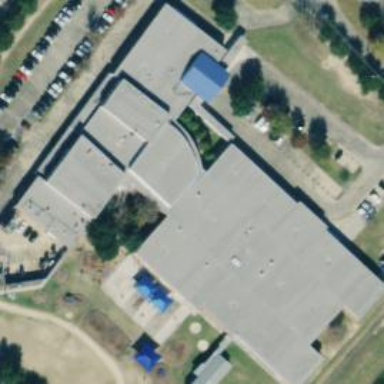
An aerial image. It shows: School building.